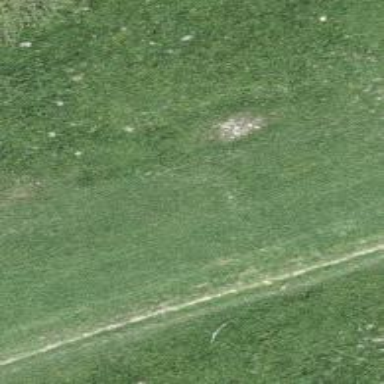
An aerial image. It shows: Grass track with grade5 track type.